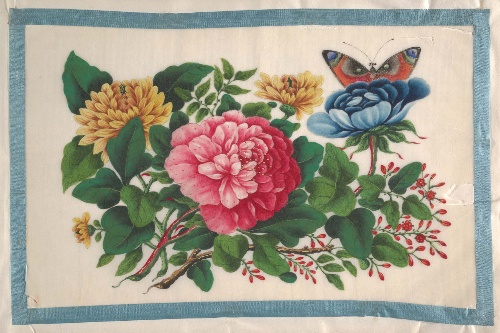
Artist: Unidentified artist
Date: 19th century
Object type: Album
Classification: Paintings
Medium: Album of twelve leaves; color on pith paper
Culture: China
Dimensions: Image (each): 8 3/4 × 13 1/4 in. (22.2 × 33.7 cm)
Overall (album): 9 3/4 × 14 5/8 × 1/2 in. (24.8 × 37.1 × 1.3 cm)
Department: Asian Art
Credit line: Gift of Mary E. Cornell, 1958
Accession year: 1958
Repository: Metropolitan Museum of Art, New York, NY
Tags: Butterflies|Flowers